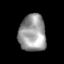
Tissue: lung
Cell type: Endothelial cells
Senescence score: 0.6306
Nuclear area (px): 981
Mean DAPI intensity: 154.062